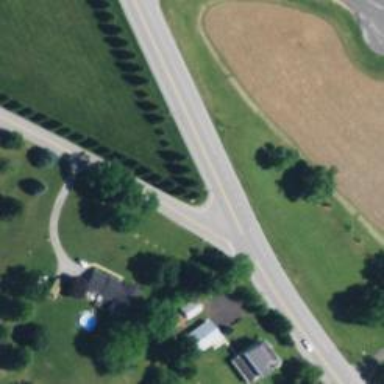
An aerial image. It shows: Asphalt road classified as trunk highway.